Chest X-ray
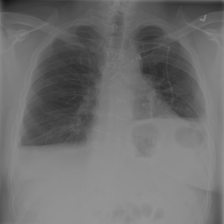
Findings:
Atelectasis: positive
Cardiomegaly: negative
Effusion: positive
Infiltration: negative
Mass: negative
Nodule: negative
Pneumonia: negative
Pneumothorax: negative
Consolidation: negative
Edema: negative
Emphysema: negative
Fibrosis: negative
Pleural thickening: negative
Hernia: negative